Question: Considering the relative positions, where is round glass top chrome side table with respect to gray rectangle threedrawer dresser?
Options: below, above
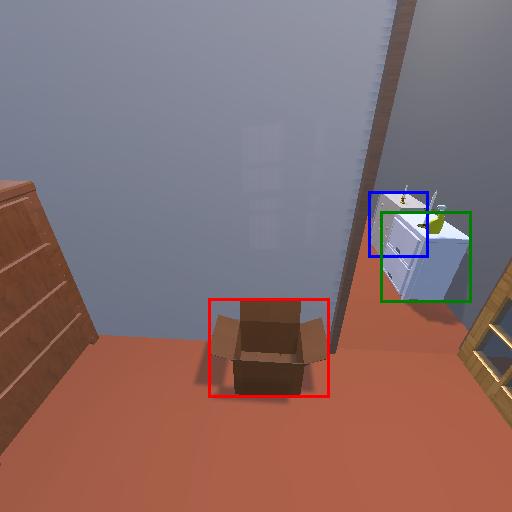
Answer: below